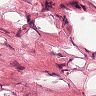
Metastatic tissue present: no